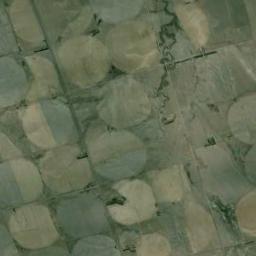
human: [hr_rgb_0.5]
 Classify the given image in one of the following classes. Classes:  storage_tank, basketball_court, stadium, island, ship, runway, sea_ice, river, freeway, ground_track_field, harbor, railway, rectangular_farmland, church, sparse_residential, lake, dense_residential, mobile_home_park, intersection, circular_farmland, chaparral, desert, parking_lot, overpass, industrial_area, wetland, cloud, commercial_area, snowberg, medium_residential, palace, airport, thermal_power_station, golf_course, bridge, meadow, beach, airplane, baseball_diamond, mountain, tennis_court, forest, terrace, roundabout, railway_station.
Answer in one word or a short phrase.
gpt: circular_farmland